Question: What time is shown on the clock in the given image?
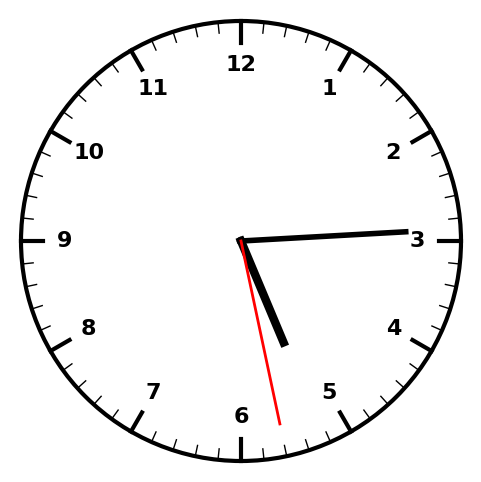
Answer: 05:14:28